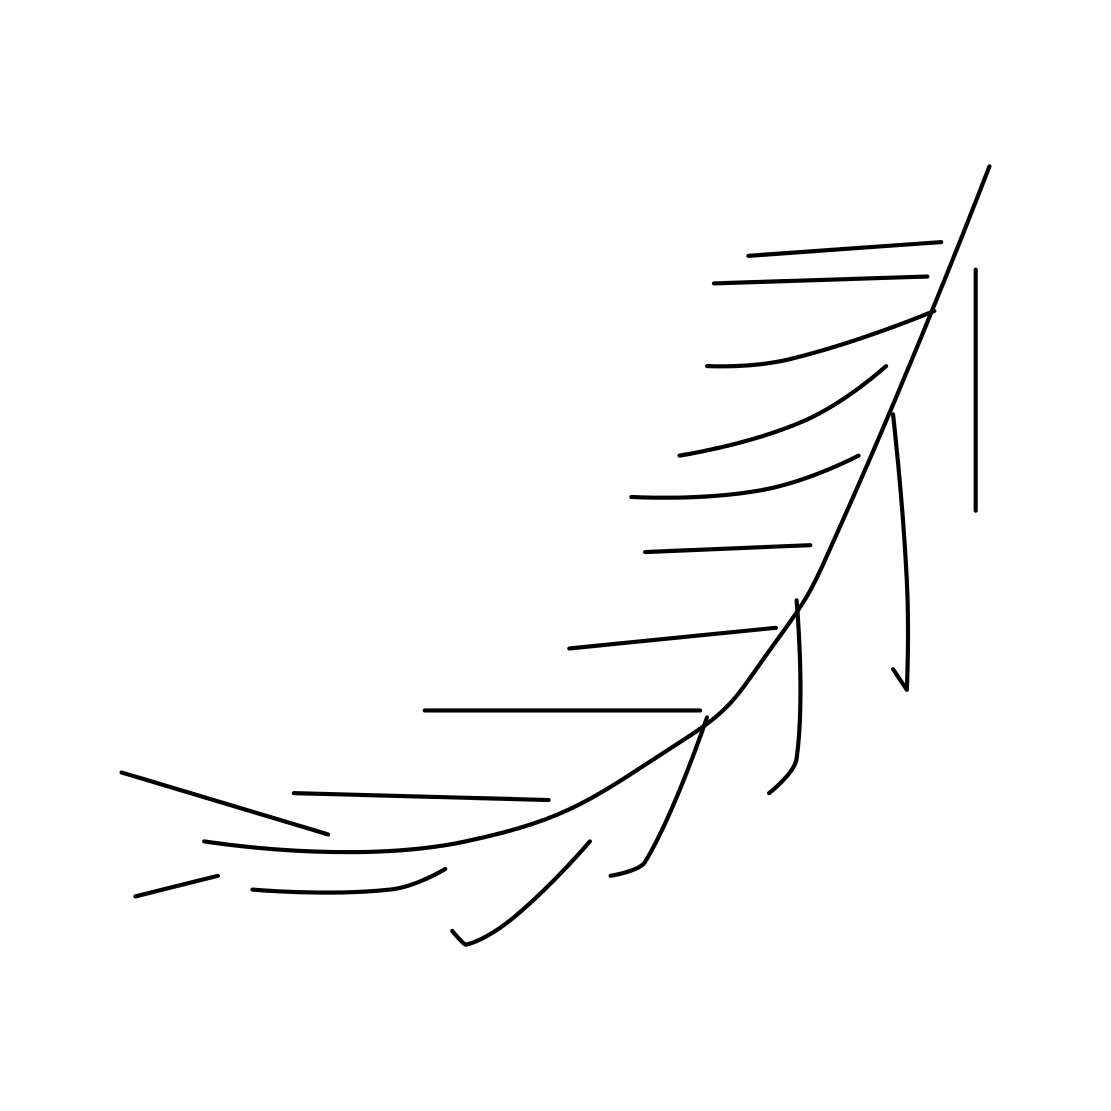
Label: feather